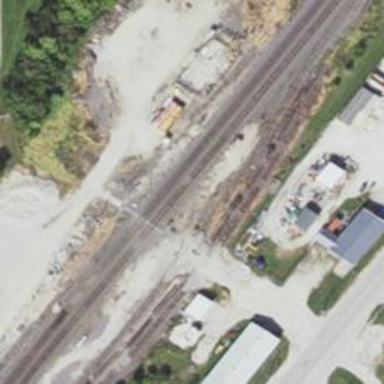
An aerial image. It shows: Railway crossing.